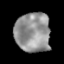
Tissue: lung
Cell type: Others
Senescence score: 0.2361
Nuclear area (px): 1363
Mean DAPI intensity: 146.798